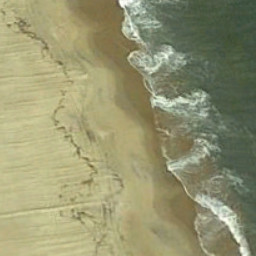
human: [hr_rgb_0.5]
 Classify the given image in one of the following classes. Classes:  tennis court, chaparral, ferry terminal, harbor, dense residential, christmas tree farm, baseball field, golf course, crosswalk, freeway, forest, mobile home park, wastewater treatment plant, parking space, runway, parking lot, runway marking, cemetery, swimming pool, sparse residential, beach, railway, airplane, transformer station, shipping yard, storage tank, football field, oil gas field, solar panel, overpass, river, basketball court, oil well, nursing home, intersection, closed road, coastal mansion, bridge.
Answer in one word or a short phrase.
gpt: beach